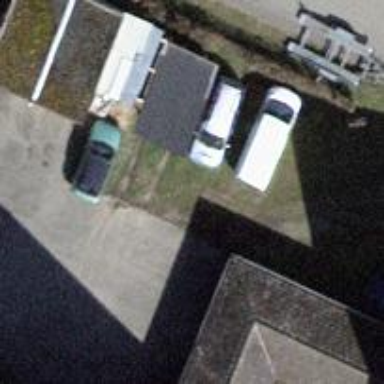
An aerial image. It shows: Garage.